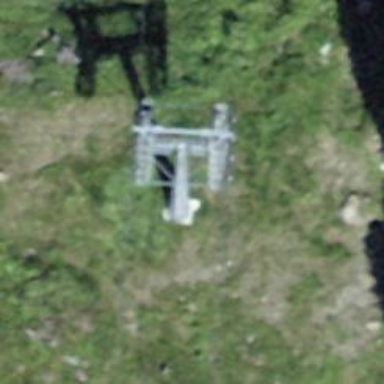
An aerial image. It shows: Pylon for aerialway.